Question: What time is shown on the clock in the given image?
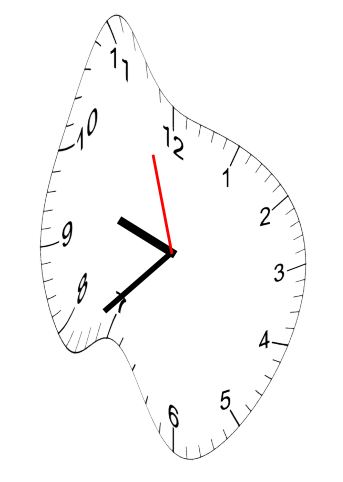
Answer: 09:37:57